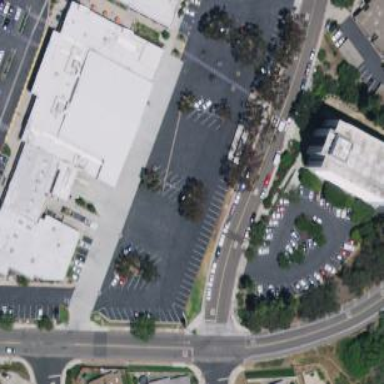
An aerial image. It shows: Commercial building.